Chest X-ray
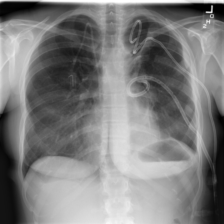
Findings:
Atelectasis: negative
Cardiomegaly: negative
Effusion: negative
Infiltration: negative
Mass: negative
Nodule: negative
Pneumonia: negative
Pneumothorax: positive
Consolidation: negative
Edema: negative
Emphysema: negative
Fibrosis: negative
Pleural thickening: negative
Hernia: negative